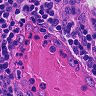
Metastatic tissue present: no